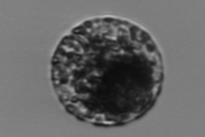
Label: Vicicitus_globosus